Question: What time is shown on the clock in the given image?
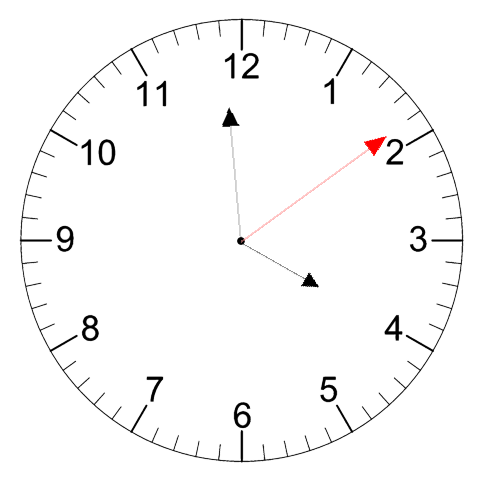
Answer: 03:59:09